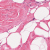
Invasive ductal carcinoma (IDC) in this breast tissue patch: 0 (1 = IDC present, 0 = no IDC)